Question: They said a mask will work for a text gradient, but using a mask doesn!'t work for me

What I did is I put a TLF textfield on the top layer, then at a lower layer I added that gray gradient, but masking don't work?! . I searched on Google but not many result on this, they all said make a mask like this.
It worked on a classic static field, but not classic dynamic or TLF.
Is there a as3 way or any way to make a gradiented TLF text? Because I saw it displaying at some flash games.
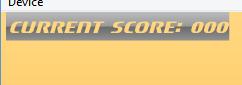
Answer: You should try caching as bitmap your text.
'''
myText.cacheAsBitmap = true;
background.mask = myText;
'''